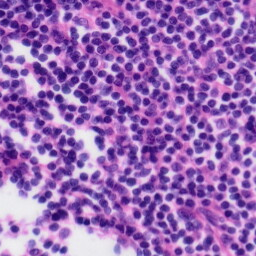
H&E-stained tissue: Tonsil